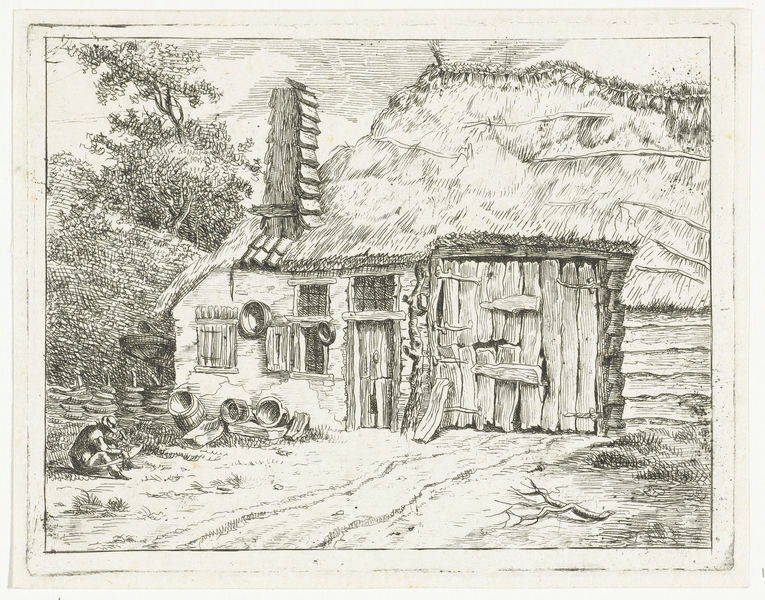
Titel: Man zittend werkend aan een zeis voor een huis
Künstler: Anthonie van den Bos
Standort: Amsterdam
Institution: Rijksmuseum
Schlagwörter: hat, white, window, black, gray, grey, old, sitting, windows, picture, plant, pot, wooden, wood, cloud, clouds, man, sky, stone, tree, building, hill, house, landscape, roof, trees, grass, path, plants, road, shutters, drawing, paper, black and white, illustration, sketch, door, fence, dirt, person, leaves, doors, ink, gate, pots, board, pencil, draw, hut, cabin, home, cottage, chimney, working, script, land, tan, branch, doorway, stick, pan, jug, poor, scythe, barn, bowl, planks, broken, nail, mud, hay, straw, tiles, tile, barrel, barrels, bucket, dishes, nails, illustrated, drwing, potter, thatched roof, boards, bowls, pans, thatch, cracked, shingles, thatched, bnw, hasps, chimey, lintel, daub, roofline, wood pencil, cladding, lcottage, aquatinta